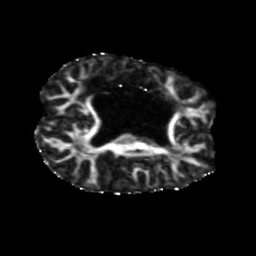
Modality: FA
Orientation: axial
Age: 31
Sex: female
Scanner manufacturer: siemens
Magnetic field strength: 3 T
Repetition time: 5.47 s
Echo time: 0.0854 s